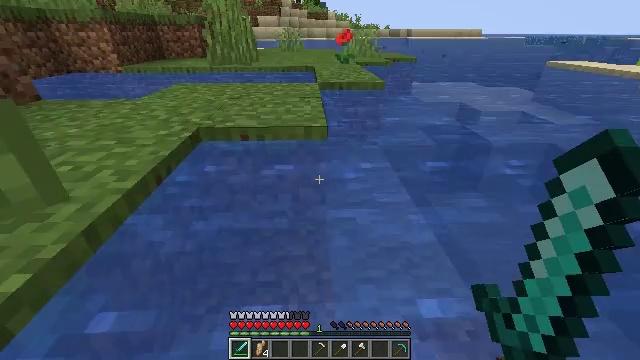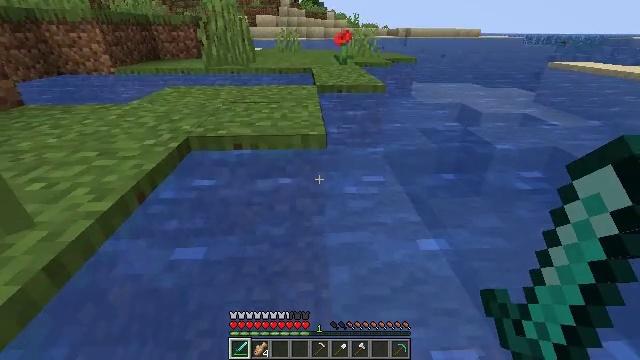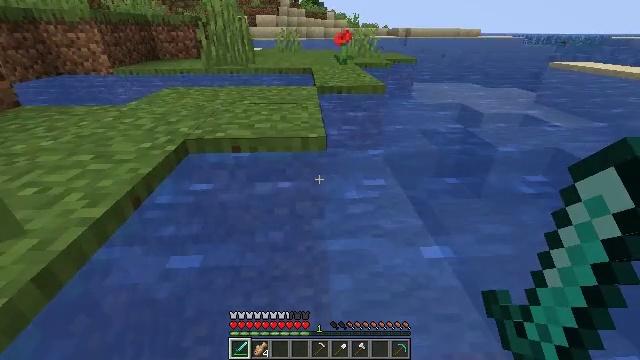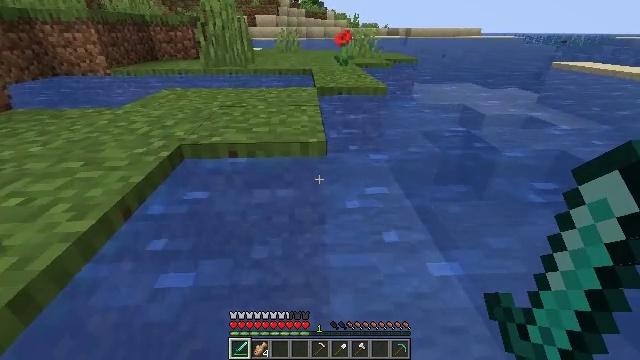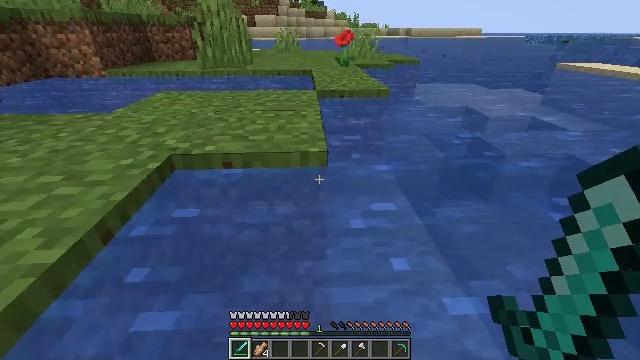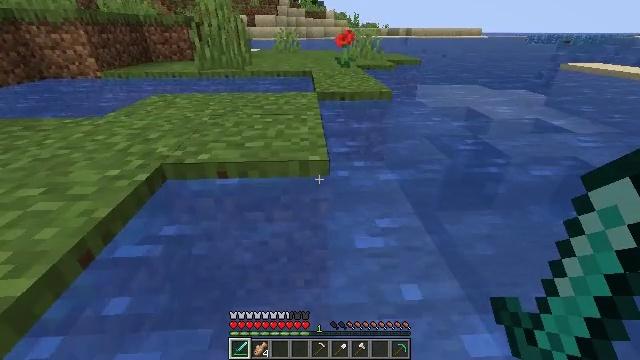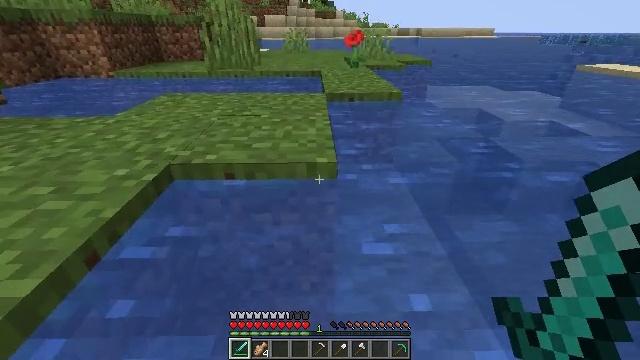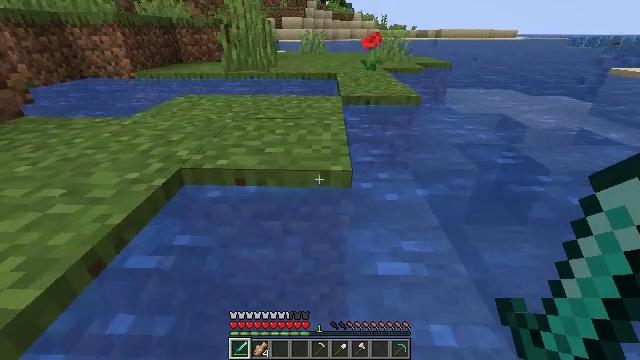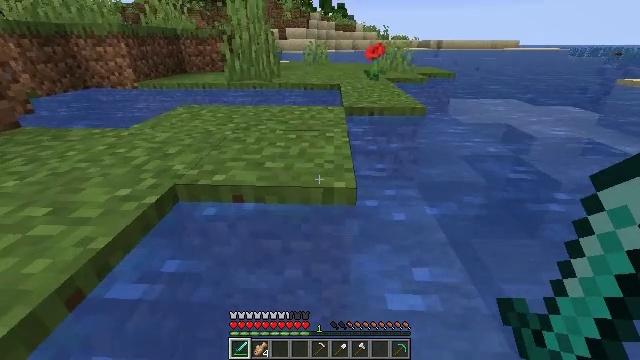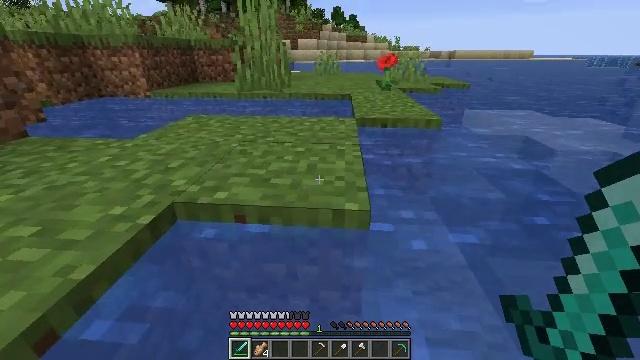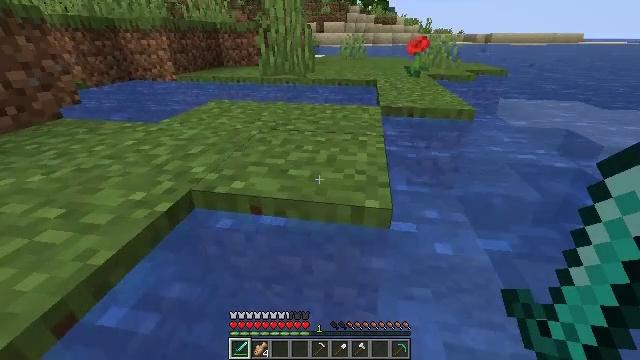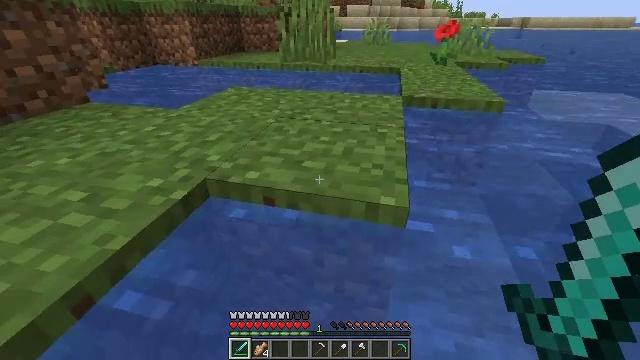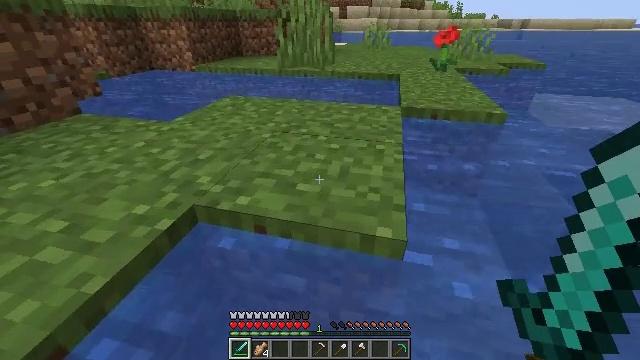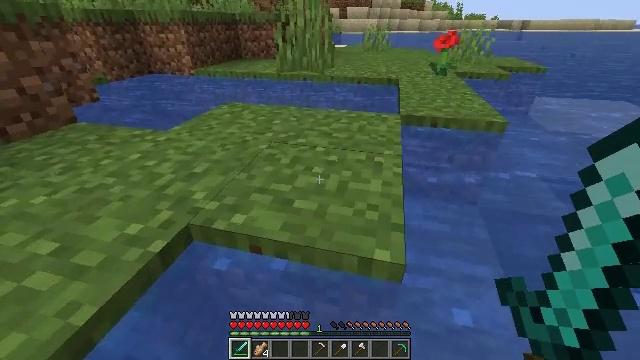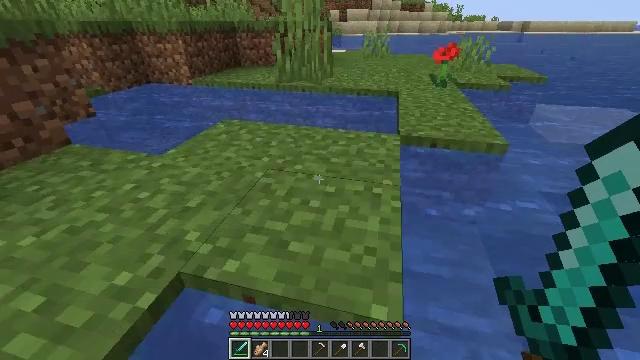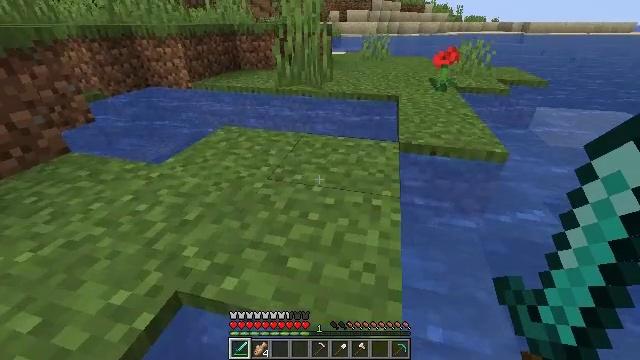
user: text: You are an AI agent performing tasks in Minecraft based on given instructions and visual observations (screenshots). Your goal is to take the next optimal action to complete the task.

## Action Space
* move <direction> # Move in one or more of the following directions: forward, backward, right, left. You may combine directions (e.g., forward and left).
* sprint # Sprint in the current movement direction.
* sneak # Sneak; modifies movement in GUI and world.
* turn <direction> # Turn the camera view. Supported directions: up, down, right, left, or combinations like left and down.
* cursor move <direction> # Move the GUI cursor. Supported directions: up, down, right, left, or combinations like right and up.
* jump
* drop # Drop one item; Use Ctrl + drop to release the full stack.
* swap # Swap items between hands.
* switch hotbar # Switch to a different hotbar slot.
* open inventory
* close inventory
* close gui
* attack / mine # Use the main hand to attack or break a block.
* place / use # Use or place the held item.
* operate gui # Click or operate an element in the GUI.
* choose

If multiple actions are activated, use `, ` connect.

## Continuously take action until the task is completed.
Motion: motion action
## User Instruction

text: Hunt a cod.
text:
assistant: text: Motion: move forward
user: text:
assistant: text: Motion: move forward
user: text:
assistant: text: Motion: move forward
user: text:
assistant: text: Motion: move forward
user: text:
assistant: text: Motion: move forward
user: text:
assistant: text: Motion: move forward, turn left
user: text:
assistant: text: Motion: move forward, turn left
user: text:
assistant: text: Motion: move forward, turn up
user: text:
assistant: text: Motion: move forward, turn left and up
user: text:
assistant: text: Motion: move forward, turn left and down, jump
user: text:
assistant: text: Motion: move forward, turn left and down, jump
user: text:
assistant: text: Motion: move forward, jump
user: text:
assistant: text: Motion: move forward, jump
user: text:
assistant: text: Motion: move forward, jump
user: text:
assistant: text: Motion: move forward, jump
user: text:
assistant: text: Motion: move forward, jump
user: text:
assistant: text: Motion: move forward, jump
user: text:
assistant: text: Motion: move forward, turn right, jump
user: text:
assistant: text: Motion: move forward, turn right and up, jump
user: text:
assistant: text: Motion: move forward, turn right and up, jump
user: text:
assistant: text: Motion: move forward, turn right and up, jump
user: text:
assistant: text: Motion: move forward, jump
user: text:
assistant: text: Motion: move forward, jump
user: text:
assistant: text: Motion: move forward, turn right
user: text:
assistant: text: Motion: move forward, turn right
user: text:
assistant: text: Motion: move forward, turn right
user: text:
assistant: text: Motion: move forward, turn right
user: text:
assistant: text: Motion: turn right
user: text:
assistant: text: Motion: no_op
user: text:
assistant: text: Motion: move forward